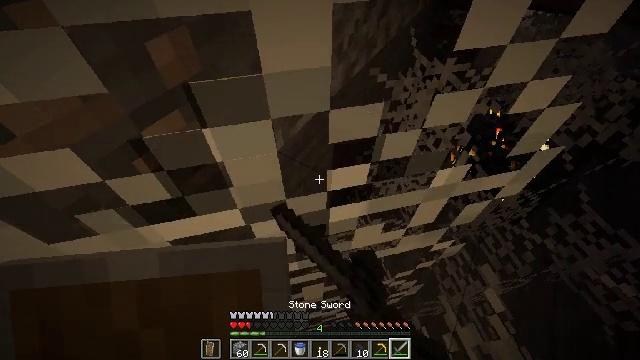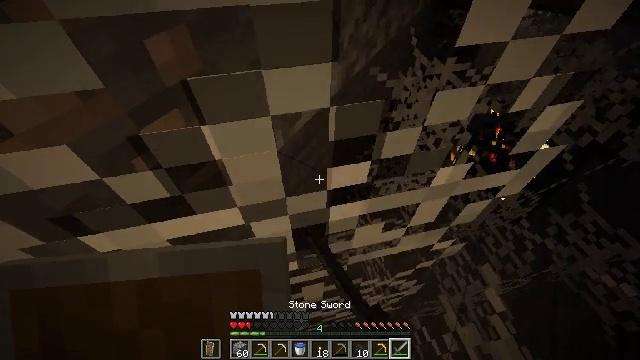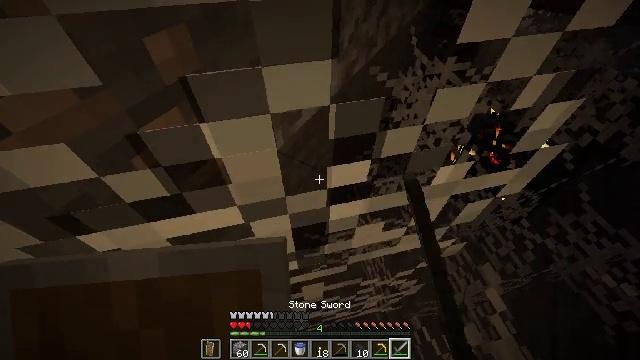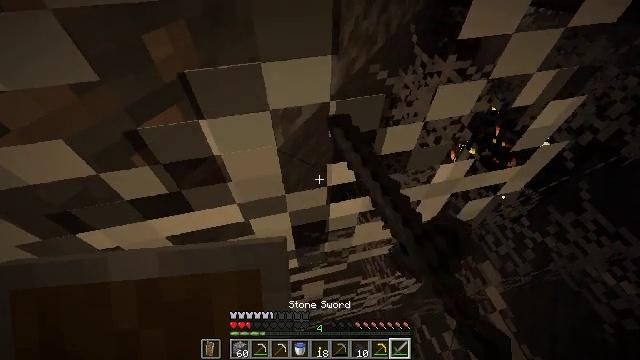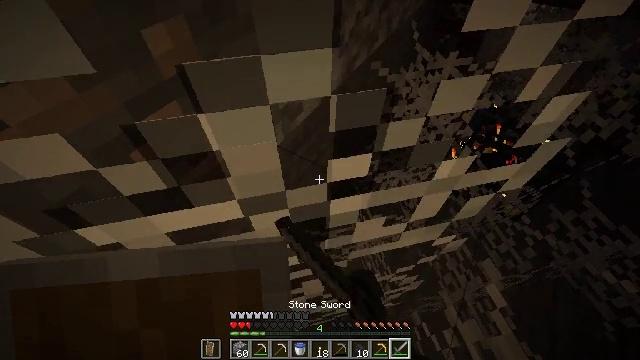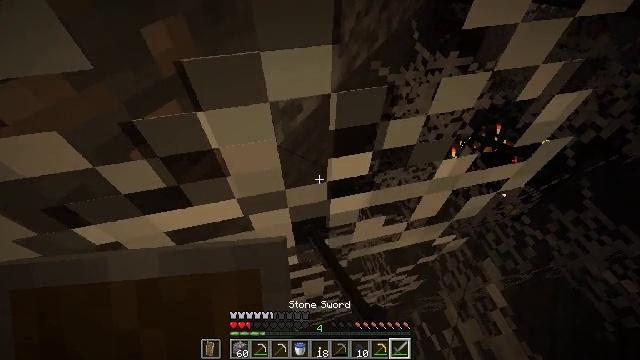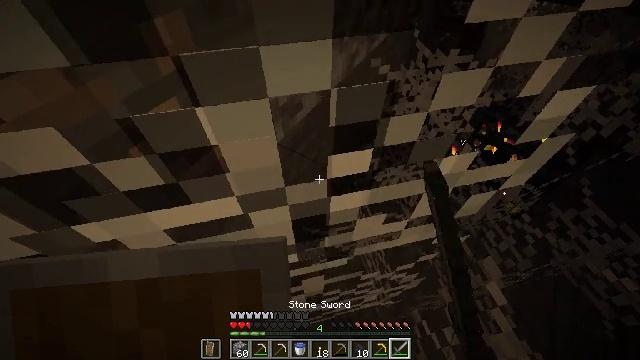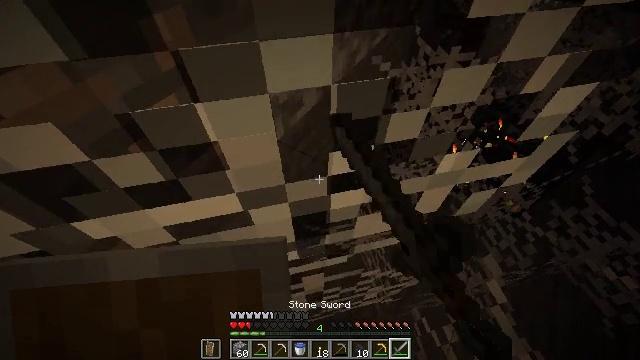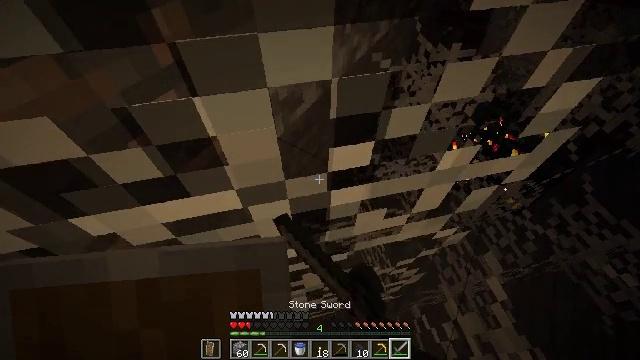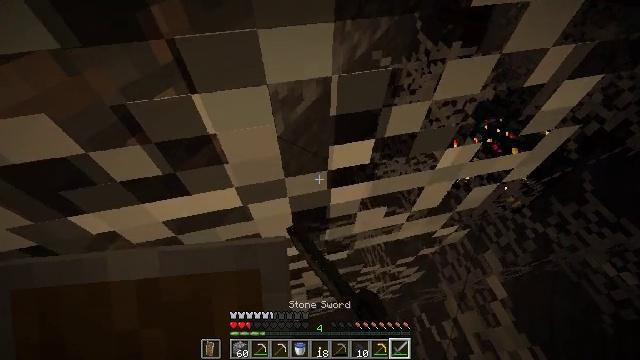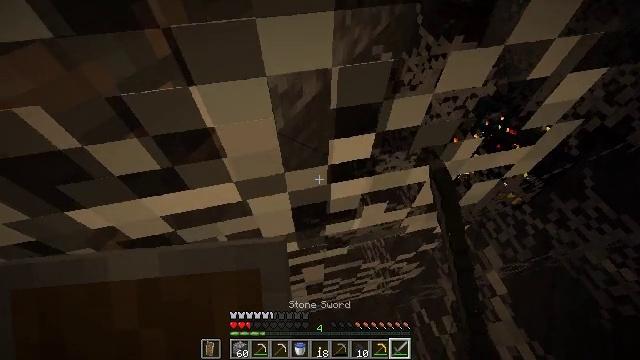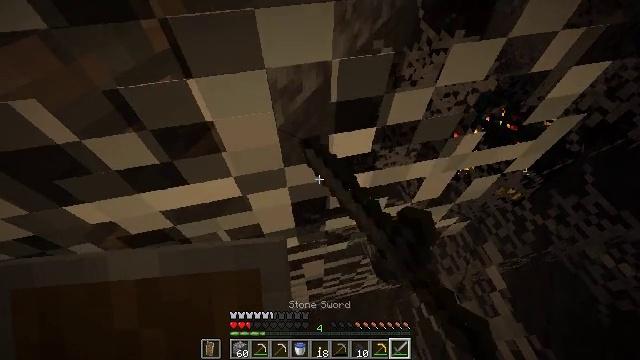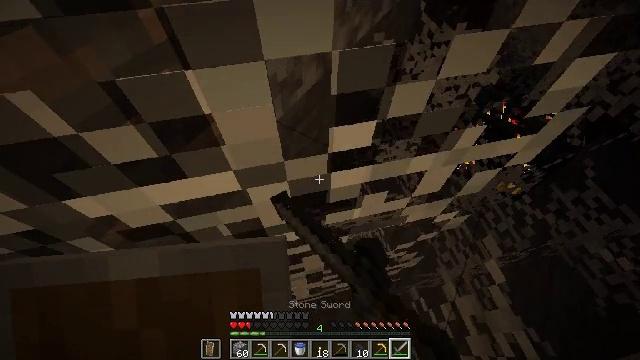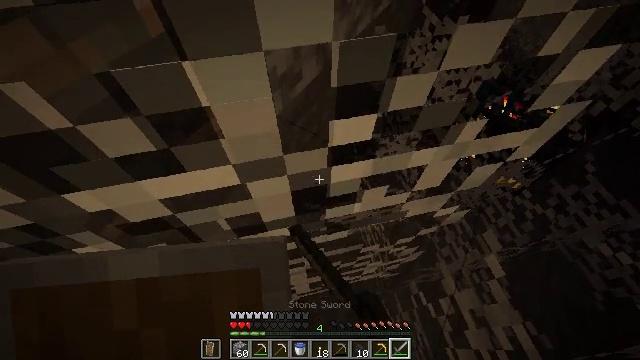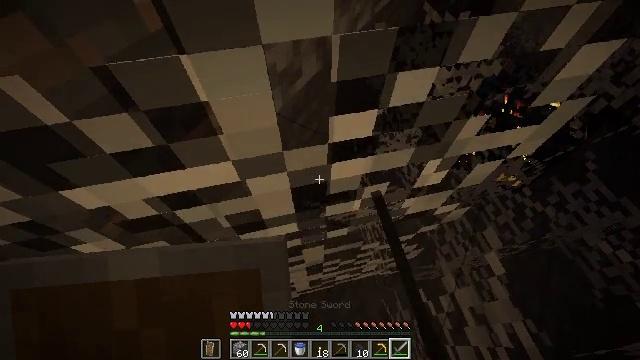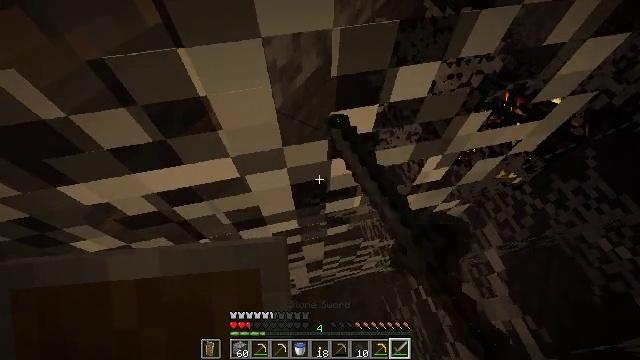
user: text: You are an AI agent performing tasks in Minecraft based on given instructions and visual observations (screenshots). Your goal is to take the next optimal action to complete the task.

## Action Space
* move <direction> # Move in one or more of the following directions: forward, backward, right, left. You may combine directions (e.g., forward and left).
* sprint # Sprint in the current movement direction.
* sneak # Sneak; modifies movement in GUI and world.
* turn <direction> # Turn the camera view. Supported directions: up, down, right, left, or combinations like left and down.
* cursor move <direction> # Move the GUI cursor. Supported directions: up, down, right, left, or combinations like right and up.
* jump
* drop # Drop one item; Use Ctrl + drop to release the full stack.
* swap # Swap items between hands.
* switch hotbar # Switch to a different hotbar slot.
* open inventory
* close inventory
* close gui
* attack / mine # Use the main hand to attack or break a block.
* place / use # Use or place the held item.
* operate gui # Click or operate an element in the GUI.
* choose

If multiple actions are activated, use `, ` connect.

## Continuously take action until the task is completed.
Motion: motion action
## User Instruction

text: Clear out the cobweb from the stronghold.
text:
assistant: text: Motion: attack / mine
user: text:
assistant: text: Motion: attack / mine
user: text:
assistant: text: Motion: attack / mine
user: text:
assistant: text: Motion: attack / mine
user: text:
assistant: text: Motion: attack / mine
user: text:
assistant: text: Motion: attack / mine
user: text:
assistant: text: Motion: attack / mine
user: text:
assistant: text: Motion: attack / mine
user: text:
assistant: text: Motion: attack / mine
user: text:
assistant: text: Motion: attack / mine
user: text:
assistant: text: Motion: attack / mine
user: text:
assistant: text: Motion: turn down, attack / mine
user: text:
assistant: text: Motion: turn down, attack / mine
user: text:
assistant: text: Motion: attack / mine
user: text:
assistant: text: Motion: attack / mine
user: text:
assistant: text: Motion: turn down, attack / mine
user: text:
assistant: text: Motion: turn down, attack / mine
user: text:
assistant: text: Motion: turn down, attack / mine
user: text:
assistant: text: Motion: attack / mine
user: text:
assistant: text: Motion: attack / mine
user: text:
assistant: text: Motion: attack / mine
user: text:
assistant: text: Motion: attack / mine
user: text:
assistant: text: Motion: attack / mine
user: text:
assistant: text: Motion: attack / mine
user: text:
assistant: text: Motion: attack / mine
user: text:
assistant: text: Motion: attack / mine
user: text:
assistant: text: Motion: attack / mine
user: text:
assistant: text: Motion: attack / mine
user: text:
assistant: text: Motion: attack / mine
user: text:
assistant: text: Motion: attack / mine